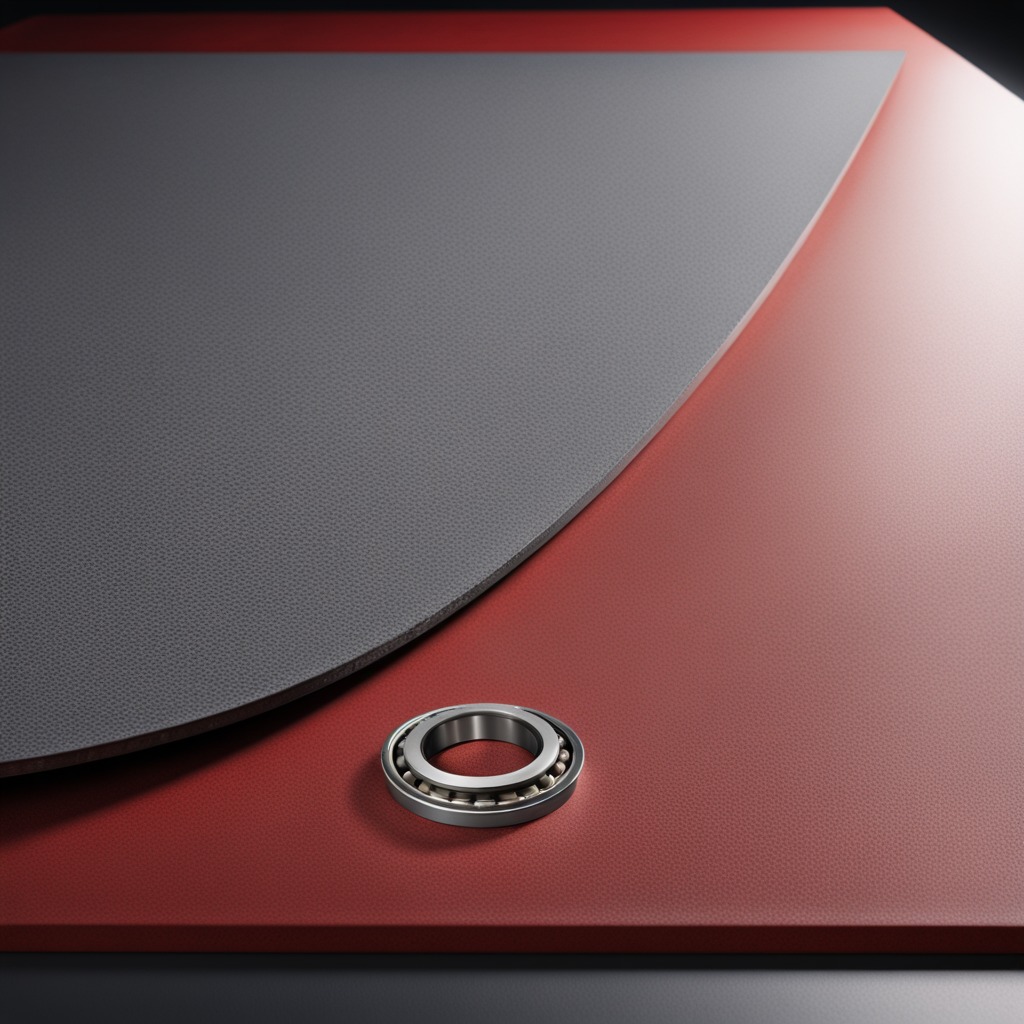
A metal ball bearing is lying on the clean granite tabletop beneath the red rubber mat inside a workshop under bright overhead lighting crisp shadows high clarity worn but beneath the mat.